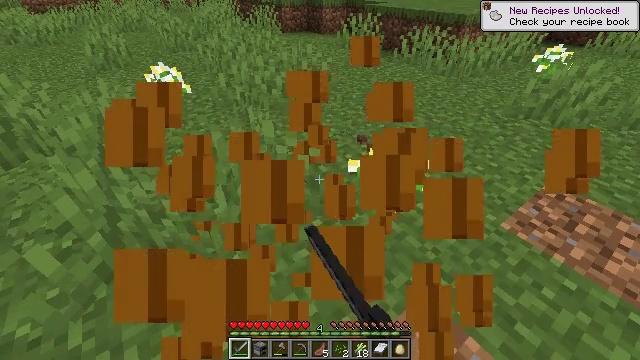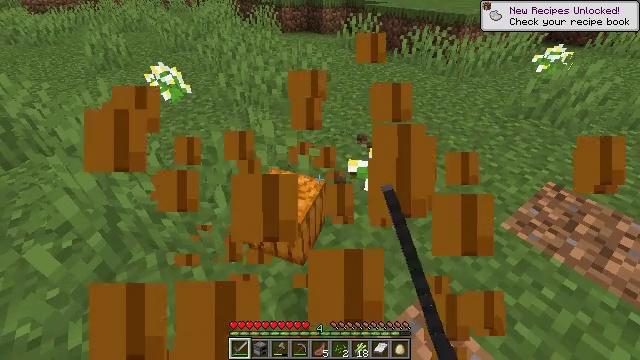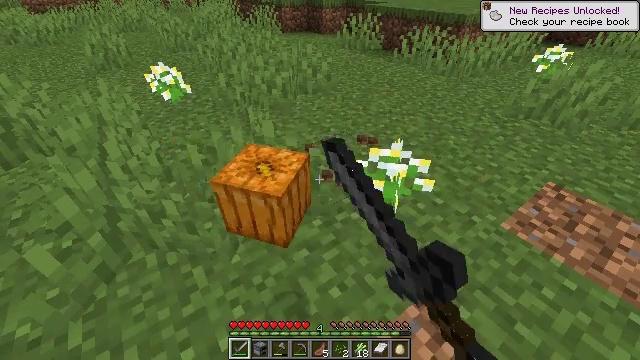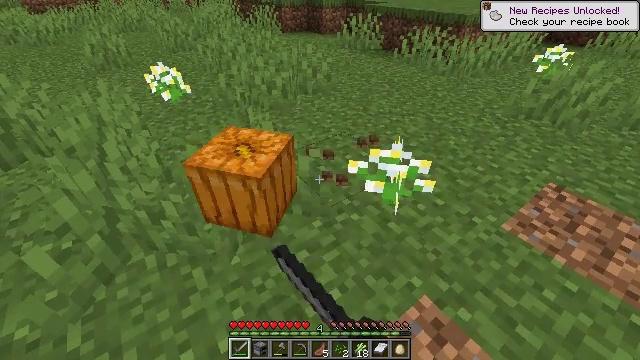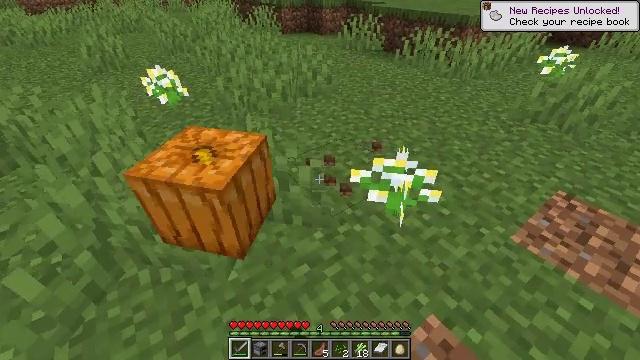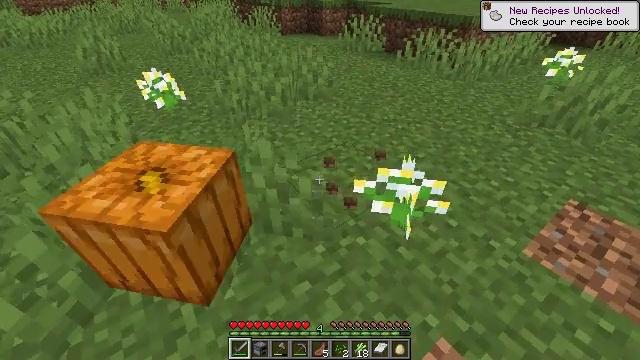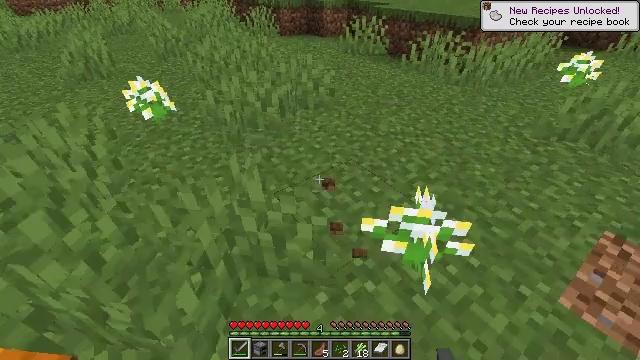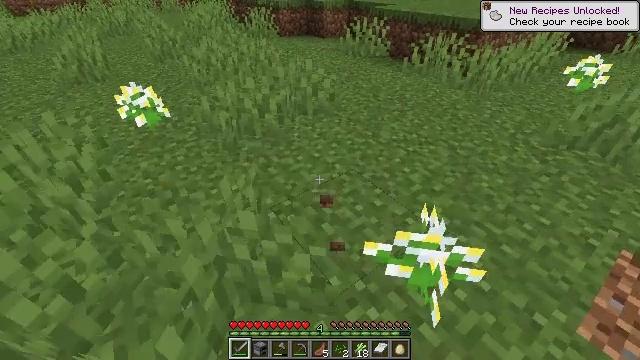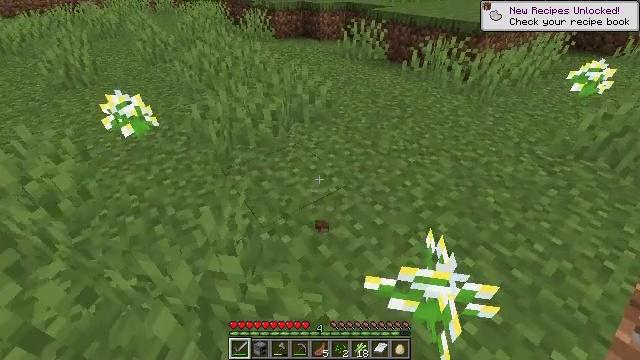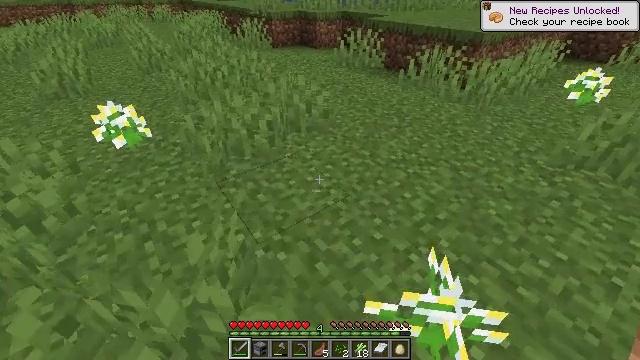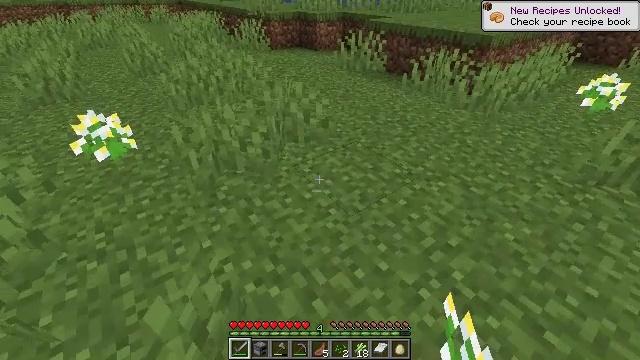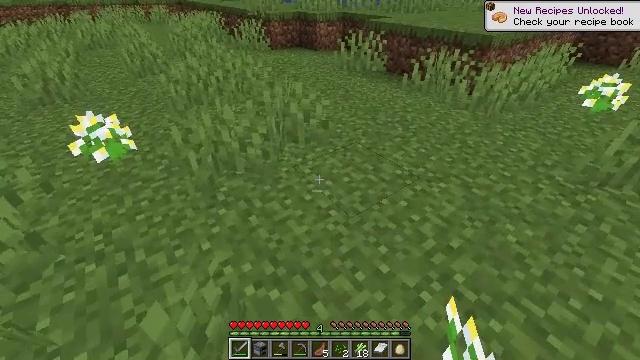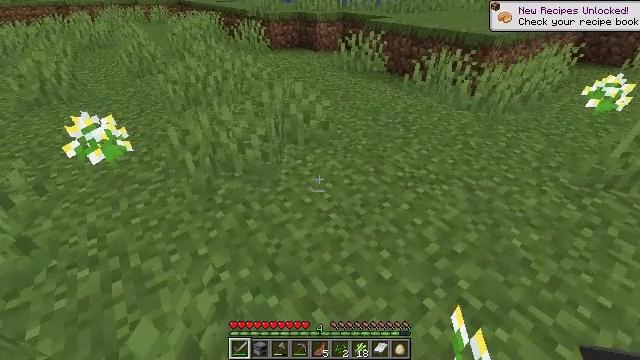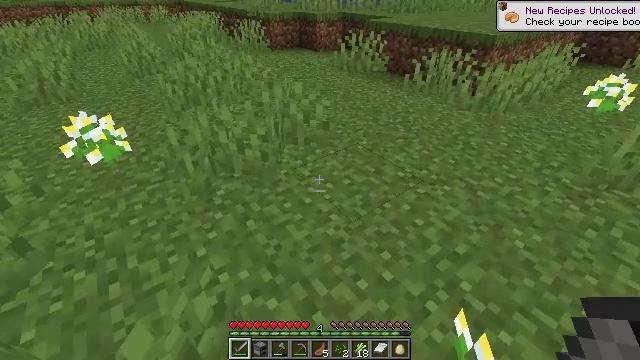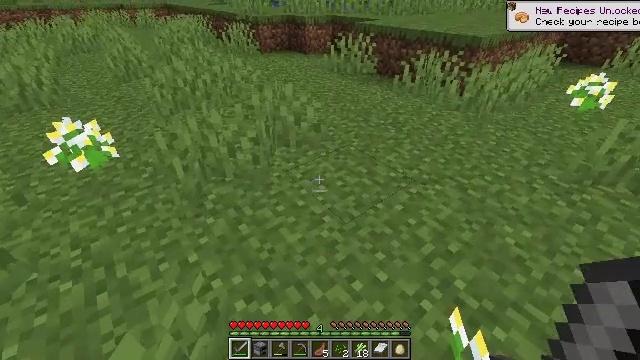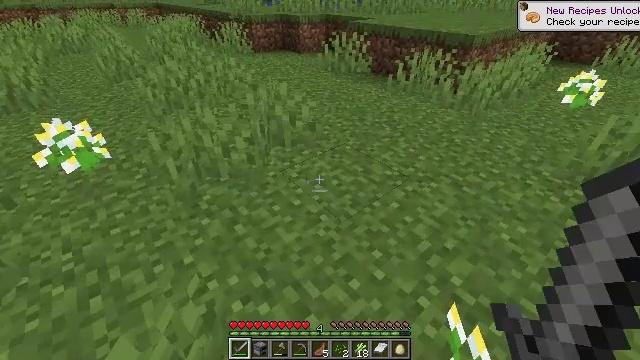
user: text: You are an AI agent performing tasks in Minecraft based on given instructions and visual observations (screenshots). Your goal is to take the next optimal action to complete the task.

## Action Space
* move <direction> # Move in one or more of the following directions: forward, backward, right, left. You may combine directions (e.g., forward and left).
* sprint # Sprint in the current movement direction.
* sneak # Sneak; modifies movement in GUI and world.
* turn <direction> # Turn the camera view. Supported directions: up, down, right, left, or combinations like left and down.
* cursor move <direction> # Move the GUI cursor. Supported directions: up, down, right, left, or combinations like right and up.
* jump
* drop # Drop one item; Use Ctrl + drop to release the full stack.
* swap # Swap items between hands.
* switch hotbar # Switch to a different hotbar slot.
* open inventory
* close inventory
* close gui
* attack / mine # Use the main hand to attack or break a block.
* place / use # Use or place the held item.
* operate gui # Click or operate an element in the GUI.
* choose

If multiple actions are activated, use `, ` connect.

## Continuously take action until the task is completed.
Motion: motion action
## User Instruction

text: Attack the pumpkin to gather it.
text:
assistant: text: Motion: attack / mine
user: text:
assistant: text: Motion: attack / mine
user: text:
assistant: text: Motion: move forward, attack / mine
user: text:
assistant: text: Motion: move forward
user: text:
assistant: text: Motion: move forward
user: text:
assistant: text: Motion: move forward
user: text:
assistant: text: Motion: move forward
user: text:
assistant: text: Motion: move forward
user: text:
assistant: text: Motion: move forward, turn up
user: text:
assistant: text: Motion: no_op
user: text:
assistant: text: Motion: no_op
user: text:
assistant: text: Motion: no_op
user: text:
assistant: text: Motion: no_op
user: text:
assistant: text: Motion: turn right
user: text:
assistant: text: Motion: turn right
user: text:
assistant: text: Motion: turn right
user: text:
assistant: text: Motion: turn right and down
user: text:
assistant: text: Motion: turn right and down
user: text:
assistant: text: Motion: turn right and up
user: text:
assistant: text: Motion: move forward, turn right and up
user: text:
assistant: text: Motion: move forward, turn right
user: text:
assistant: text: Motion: move forward
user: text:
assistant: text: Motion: move forward
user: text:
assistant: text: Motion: move forward
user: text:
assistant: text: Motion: move forward
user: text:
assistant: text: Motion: move forward
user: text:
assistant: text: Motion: move forward, turn up
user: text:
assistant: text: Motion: move forward, turn up
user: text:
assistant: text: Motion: move forward, turn up
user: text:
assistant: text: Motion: move forward, turn up